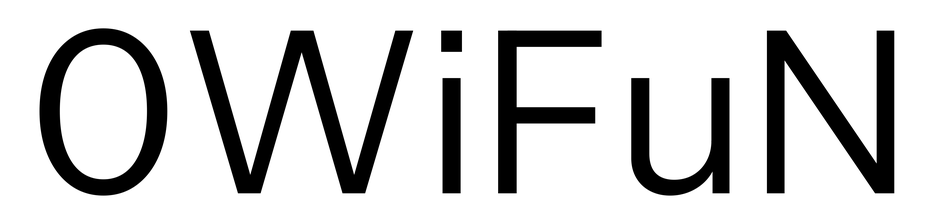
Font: InstrumentSans_Regular